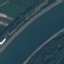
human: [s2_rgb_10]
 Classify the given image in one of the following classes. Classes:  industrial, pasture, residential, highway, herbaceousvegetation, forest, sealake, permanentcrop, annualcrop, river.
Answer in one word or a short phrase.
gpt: River